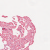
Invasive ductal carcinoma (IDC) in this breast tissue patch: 0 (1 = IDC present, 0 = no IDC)